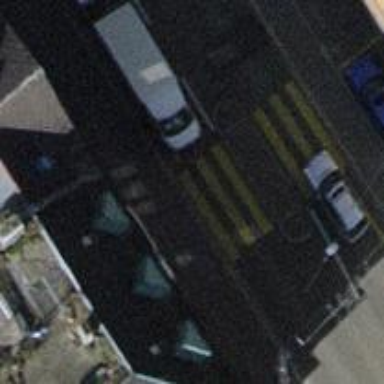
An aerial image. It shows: Uncontrolled zebra crossing with pedestrian island.